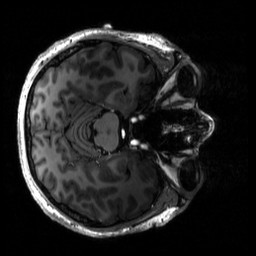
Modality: T1w
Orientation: axial
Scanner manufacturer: siemens
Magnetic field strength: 6.98 T
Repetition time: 2.25 s
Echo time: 0.00201 s